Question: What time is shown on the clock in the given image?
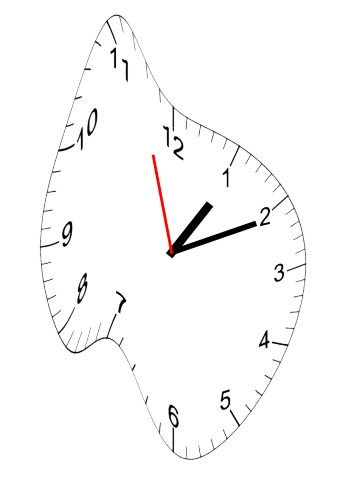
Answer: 01:10:57